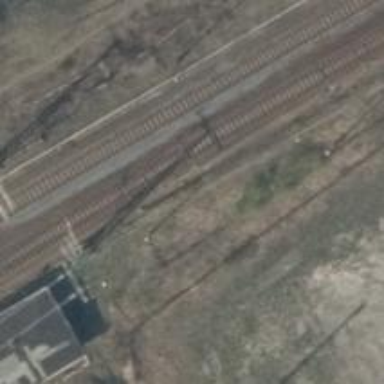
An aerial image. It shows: Railway switch with the turnout on the left side.